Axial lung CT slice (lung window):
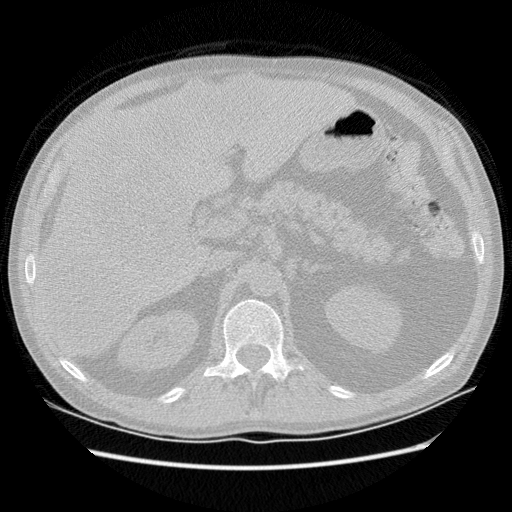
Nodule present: no